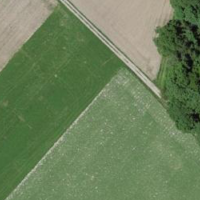
EUNIS habitat code: 25
Species observed at this site:
Cornus sanguinea